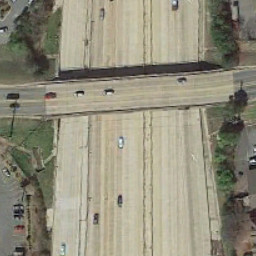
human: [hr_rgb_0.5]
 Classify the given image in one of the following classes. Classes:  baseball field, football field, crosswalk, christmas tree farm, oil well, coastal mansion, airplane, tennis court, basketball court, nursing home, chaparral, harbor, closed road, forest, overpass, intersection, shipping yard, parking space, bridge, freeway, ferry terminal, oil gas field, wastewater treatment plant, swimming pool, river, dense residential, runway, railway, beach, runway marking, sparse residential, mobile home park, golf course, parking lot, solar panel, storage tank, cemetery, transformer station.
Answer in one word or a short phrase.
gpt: overpass